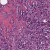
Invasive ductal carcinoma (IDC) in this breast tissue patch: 1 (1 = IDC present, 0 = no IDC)